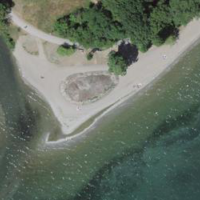
EUNIS habitat code: 14
Species observed at this site:
Corvus corone
Haematopus ostralegus
Bucephala clangula
Aegithalos caudatus
Jynx torquilla
Sylvia atricapilla
Spinus spinus
Poecile palustris
Larus michahellis
Cygnus olor
Ardea alba
Erithacus rubecula
Phoenicurus ochruros
Corvus corax
Periparus ater
Cyanistes caeruleus
Riparia riparia
Sturnus vulgaris
Chloris chloris
Larus canus
Pyrrhula pyrrhula
Troglodytes troglodytes
Aix sponsa
Aix galericulata
Passer domesticus
Passer montanus
Turdus merula
Tachymarptis melba
Mareca strepera
Hirundo rustica
Mergus merganser
Milvus migrans
Milvus milvus
Lathraea squamaria
Sterna hirundo
Sporobolus indicus
Coccothraustes coccothraustes
Phylloscopus trochilus
Motacilla alba
Delichon urbicum
Certhia brachydactyla
Tyto alba
Podiceps cristatus
Actitis hypoleucos
Fulica atra
Anas crecca
Falco subbuteo
Dendrocopos major
Podiceps nigricollis
Symphoricarpos albus
Buteo buteo
Chroicocephalus ridibundus
Phylloscopus collybita
Alauda arvensis
Carpinus betulus
Ficaria verna
Pica pica
Sitta europaea
Garrulus glandarius
Columba livia
Falco tinnunculus
Picus viridis
Ficedula hypoleuca
Motacilla cinerea
Anas platyrhynchos
Aythya ferina
Aythya fuligula
Fringilla coelebs
Regulus ignicapilla
Coloeus monedula
Carduelis carduelis
Columba palumbus
Chlidonias niger
Chlidonias leucopterus
Phalacrocorax carbo
Hippocrepis emerus
Veronica persica
Parus major
Anser indicus
Anser anser